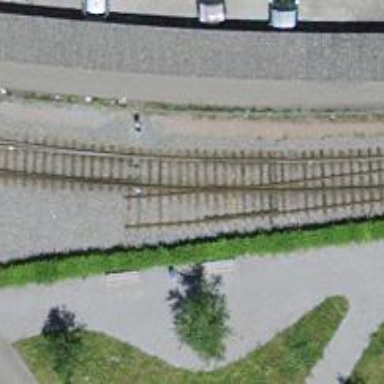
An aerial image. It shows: Single railway spur track.